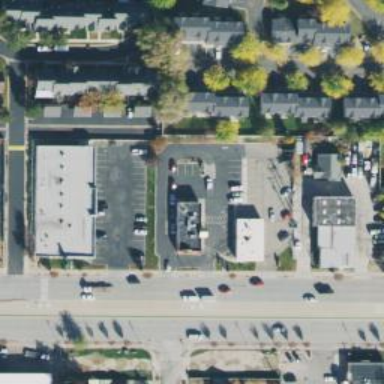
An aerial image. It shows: Parking space.